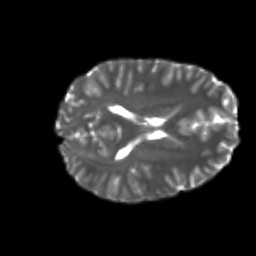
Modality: T2w
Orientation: axial
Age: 19
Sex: male
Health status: healthy
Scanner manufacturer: philips
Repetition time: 7.385 s
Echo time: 0.08599 s